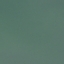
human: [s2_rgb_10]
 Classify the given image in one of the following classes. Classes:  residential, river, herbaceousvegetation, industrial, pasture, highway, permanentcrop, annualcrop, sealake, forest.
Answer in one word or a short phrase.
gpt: SeaLake